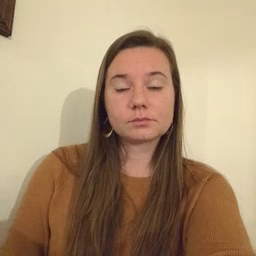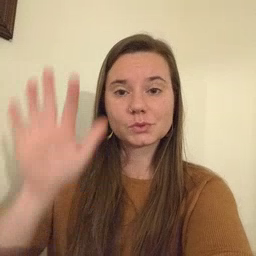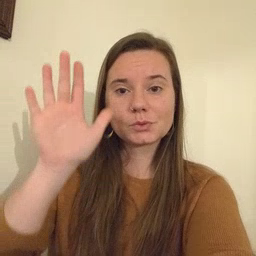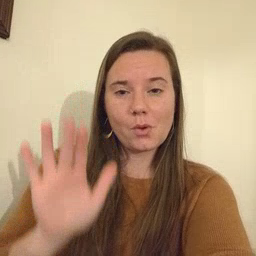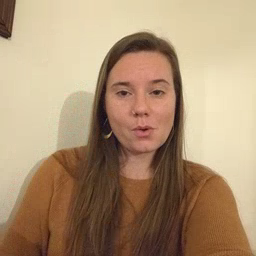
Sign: snow